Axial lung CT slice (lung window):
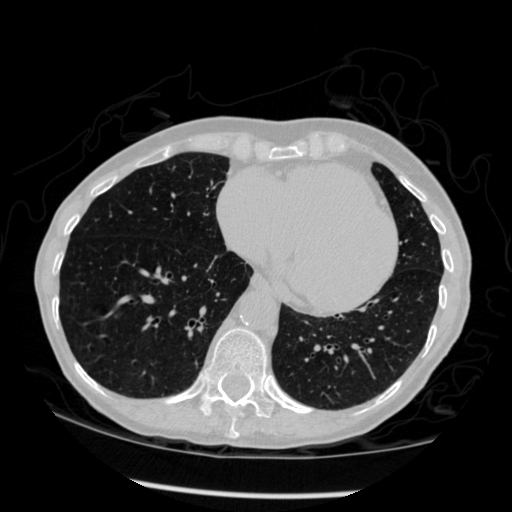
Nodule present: no